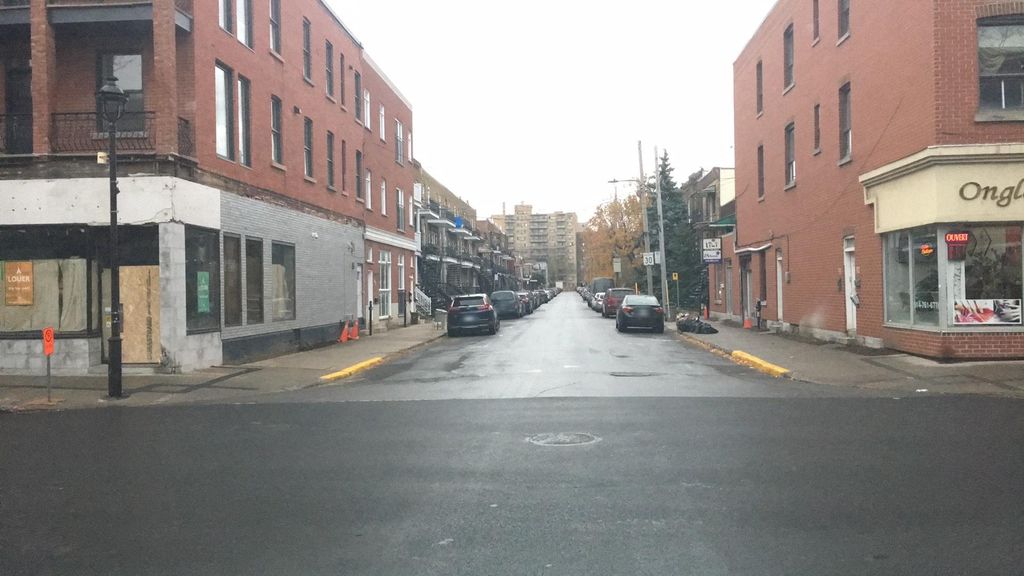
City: montreal